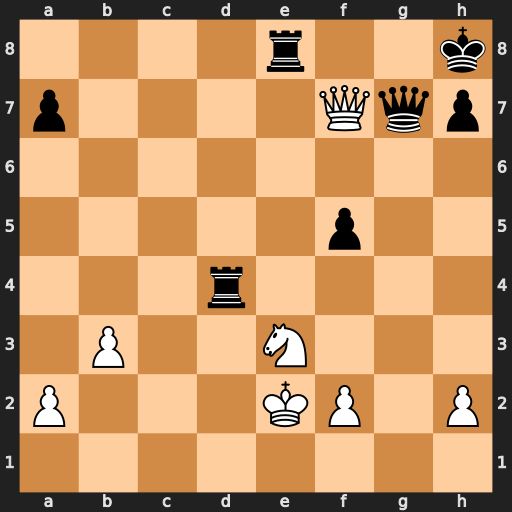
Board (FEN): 4r2k/p4Qqp/8/5p2/3r4/1P2N3/P3KP1P/8
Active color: w
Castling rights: -
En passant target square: -
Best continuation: Qxe8+ Qg8 Qe5+